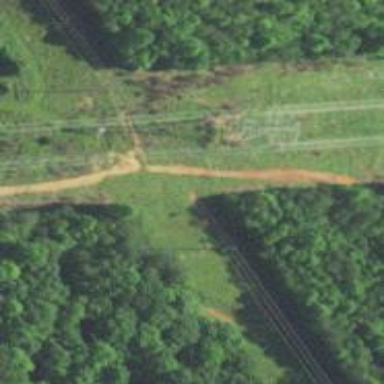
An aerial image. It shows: Power pole.